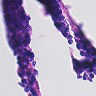
Metastatic tissue present: no